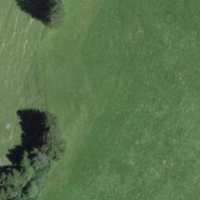
EUNIS habitat code: 24
Species observed at this site:
Plantago media